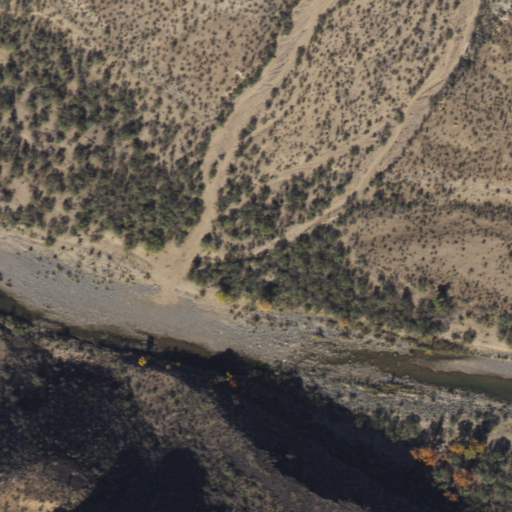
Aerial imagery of valley in Arizona named Raster Wash containing shrub, woody wetlands, and open water